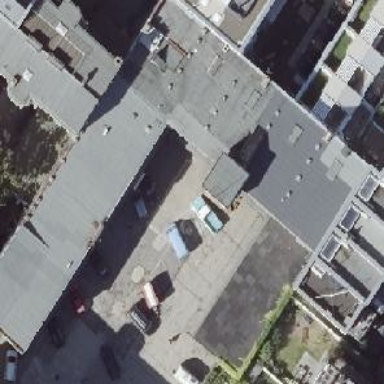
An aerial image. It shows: Residential building with grey exterior and red gambrel roof made of roof tiles.